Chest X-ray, PA view. Patient: 20 years old, sex M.
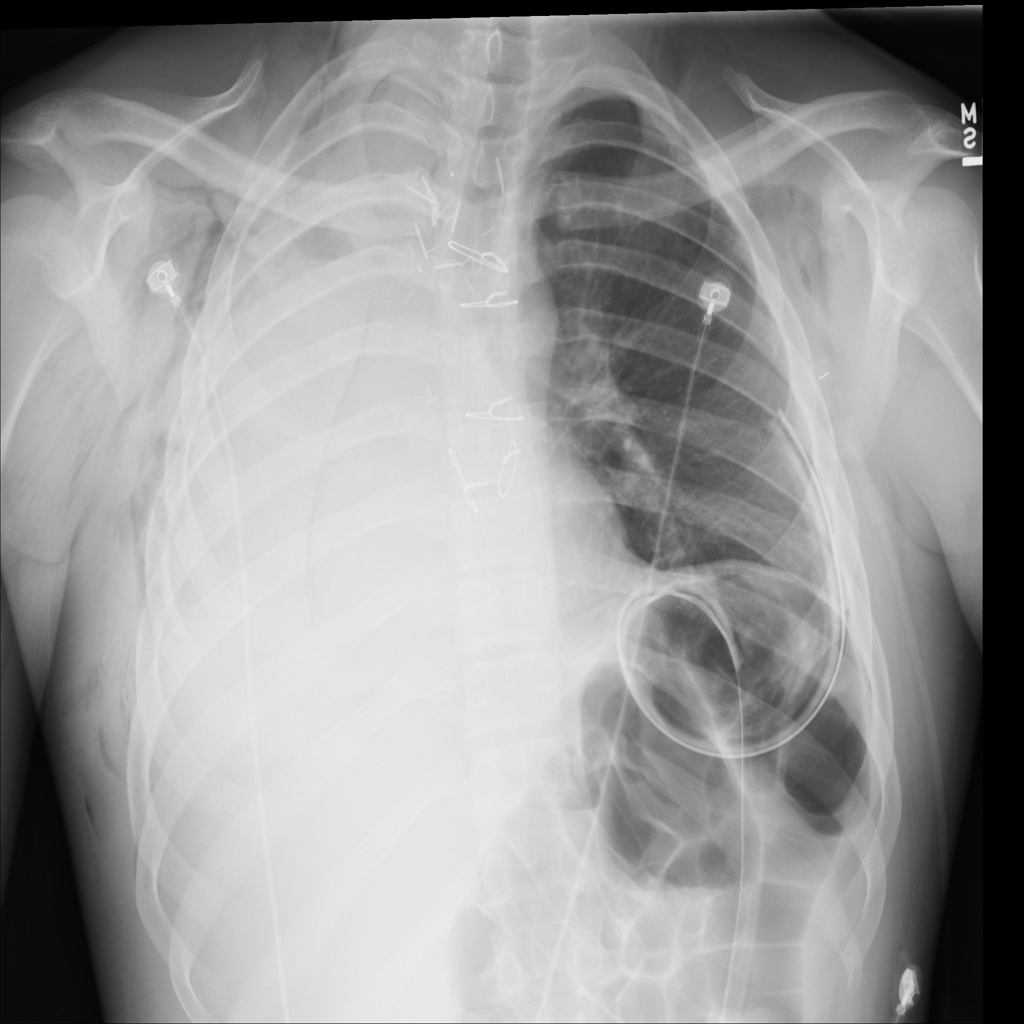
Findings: No Finding